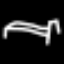
Label: bed